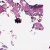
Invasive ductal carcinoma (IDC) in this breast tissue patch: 0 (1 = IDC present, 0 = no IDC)